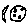
Label: moon